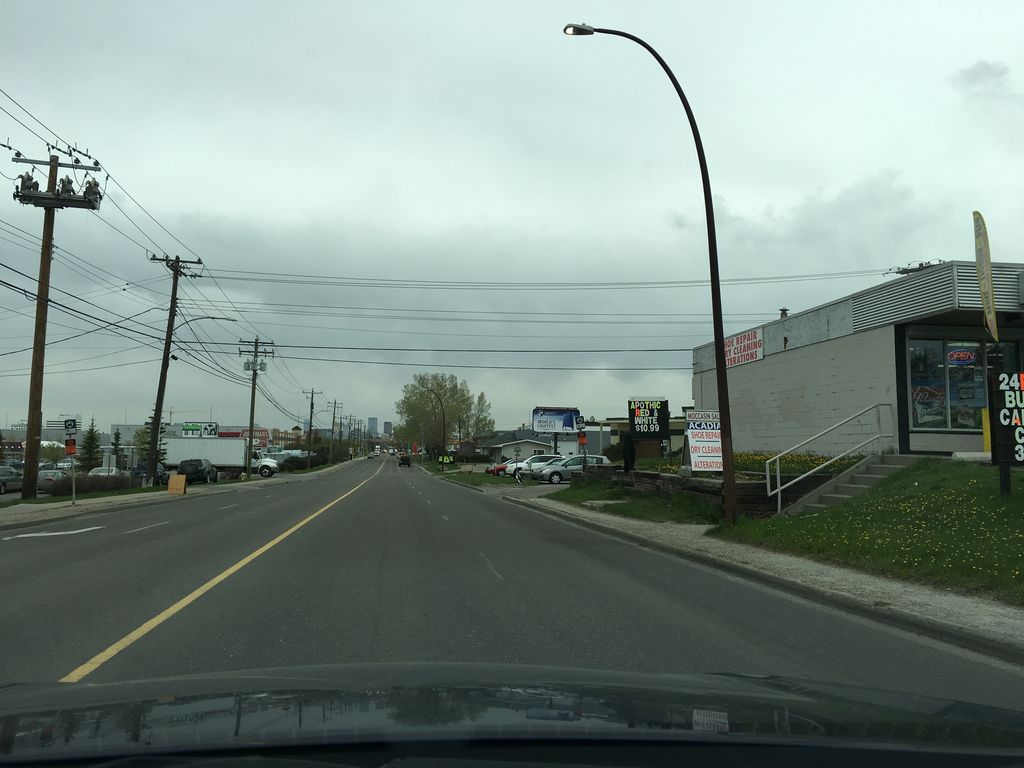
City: calgary